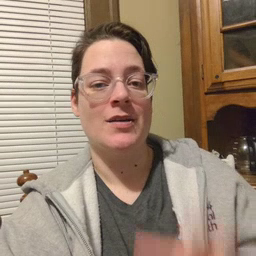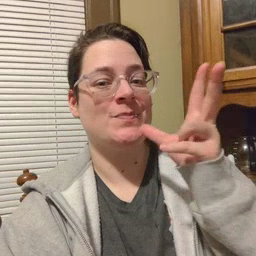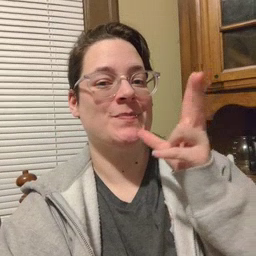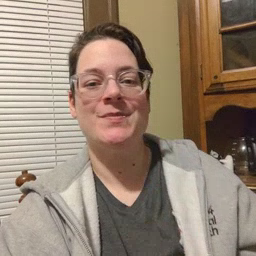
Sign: hen